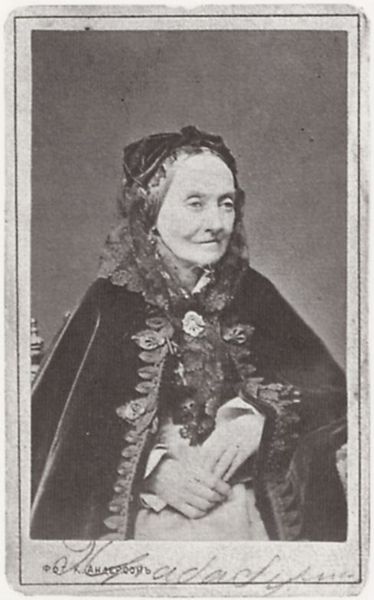
Titel: Porträt einer unbekannten Kaufmannsfrau
Künstler: K. Anderson
Institution: unbekannt
Schlagwörter: dunkel, hand, umhang, weiß, blume, blumen, finger, frau, grau, haar, hell, hintergrund, kleid, licht, mund, nase, schwarz, stirn, stuhl, blick, dame, rose, schleier, tuch, haube, ornament, rock, alt, mütze, alte, augen, falten, gesicht, kragen, rahmen, samt, spitze, bild, bildnis, hände, portrait, porträt, signatur, ferne, gewand, haare, mantel, stickerei, stoff, adel, familie, mutter, saum, borte, brosche, kinn, locken, potrait, rechts, lächeln, schrift, wangen, monochrom, ausdruck, rand, kopftuch, inschrift, datum, ornamente, verzierung, dreiviertelprofil, ring, abbild, foto, fotografie, photographie, name, krank, unterschrift, schwarz weiss, stich, beschriftung, beten, photo, tracht, halbprofil, portät, müde, haaransatz, cape, alte frau, oma, aufnahme, handschrift, heiterkeit, riegel, atelieraufnahme, betagt, handhaltung, bildrand, fotogrphie, serenität, wangenkochen, ände, mütterchen, mütterschen